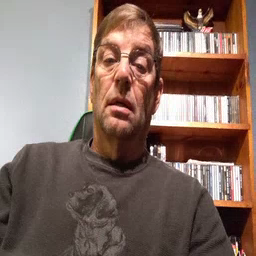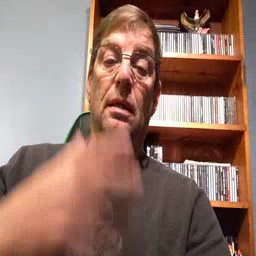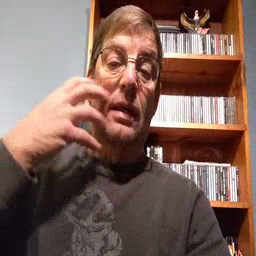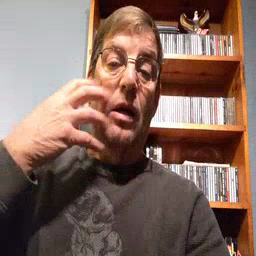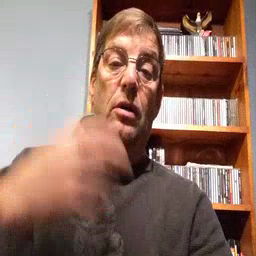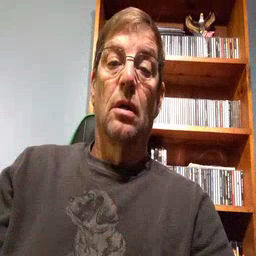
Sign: tiger